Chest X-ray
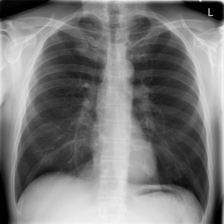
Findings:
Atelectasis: negative
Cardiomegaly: negative
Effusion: negative
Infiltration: negative
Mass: negative
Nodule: negative
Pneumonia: negative
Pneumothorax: negative
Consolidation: negative
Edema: negative
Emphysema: negative
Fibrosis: negative
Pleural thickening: negative
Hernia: negative